Question: I'm starting with sproutcore and todos <URL>. My output is on picture below

I'm using chromium browser (linux). Sproutcore theme doesn't support this browser?
Or how can I fixed it?
Thanks.
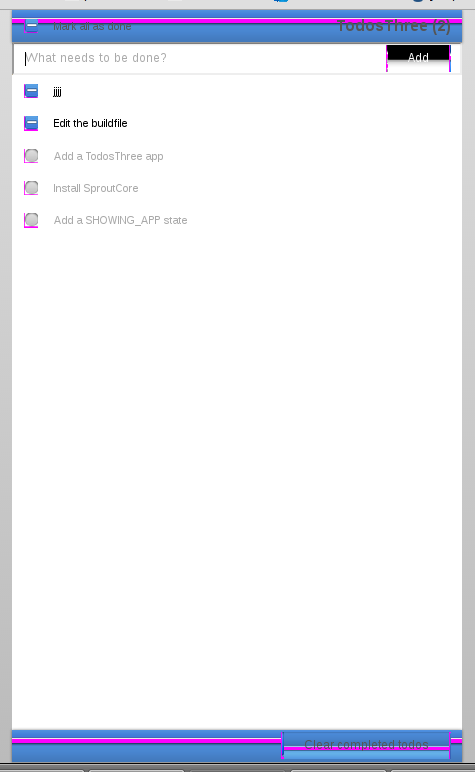
Answer: In your Buildfile, try to add ':use_sprites => false'.
Here is an example:
'''
config :your_app,
:title => 'Your app',
:theme => 'sproutcore/ace',
:use_sprites => false
'''
I think it's because of a bug with abbot when it combines images.
And don't forget to reload sc_server ;-)